Question: I hava class called Cell which has two properties x and y which extends JButton. Here is the code for that.
'''
private static final long serialVersionUID = 1L;
private int x;
private int y;
public Cell(int x, int y) {
this.x = x;
this.y = y;
String cellCoord = x + "," + y;
JLabel cellLbl = new JLabel(cellCoord);
this.add(cellLbl);
this.setBackground(Color.ORANGE);
}
public int getx() {
return x;
}
public int gety() {
return y;
}
public void setx(int x) {
this.x = x;
}
public void sety(int y) {
this.y = y;
}
'''
There is another class called Grid, that is used to create the 20x20 Grid which extends JPanel.
'''
public class Grid extends JPanel {
private static final long serialVersionUID = 1L;
private ArrayList<Cell> cells;
private int width = 20;
private int height = 20;
public Grid() {
cells = new ArrayList<Cell>();
}
public void drawGrid() {
this.setLayout(new GridLayout(width, height, 5, 5));
this.setBackground(Color.RED);
for (int i = 0; i < height; i++) {
for (int j = 0; j < width; j++) {
Cell cell = new Cell(i, j);
cells.add(cell);
}
}
for (Cell c : cells) {
this.add(c);
}
}
public void refreshGrid() {
this.removeAll();
this.repaint();
for (Cell c : cells) {
this.add(c);
}
}
public ArrayList<Cell> getCells() {
return cells;
}
public void setCells(ArrayList<Cell> cells) {
this.cells = cells;
}
public void changeCell(Cell c) {
for (Cell cell : cells) {
if (cell.getx() == c.getx() && cell.gety() == c.gety()
&& cell.getBackground() != Color.black ) {
cell.setBackground(c.getBackground());
refreshGrid();
}
}
}
public Cell validateCell(int x , int y){
Cell tmp = new Cell(x,y);
for(Cell cell : this.cells){
if(cell.getx() == x && cell.gety() == y){
tmp = cell;
}
}
return tmp;
}
'''
How can I find a way to create a method which checks for the winner. Basically other functionality is already done like changing the turn of the player and changing the color of the button selected according to the player move (Each player can select one of the cell and change it to a color, it is really similar to collect 4 but the pattern of the colored button is a bit different).
The user could win if there are 9 buttons which are in a pattern which checks the North , North East, East, SouthEast, South, SouthWest, West, NorthWest of each colored cell. If some how 9 colored cells are connected with the same color the user wins.
Here is an example of a valid pattern where the ones that are highlighted with a yellow circle are connected to each other to form the pattern. The one with the red circle is the last cell that was dropped in this case the program noticed that there are 11 cells with the same color which means it exceeded the 9 matching rule , thus having a winner.

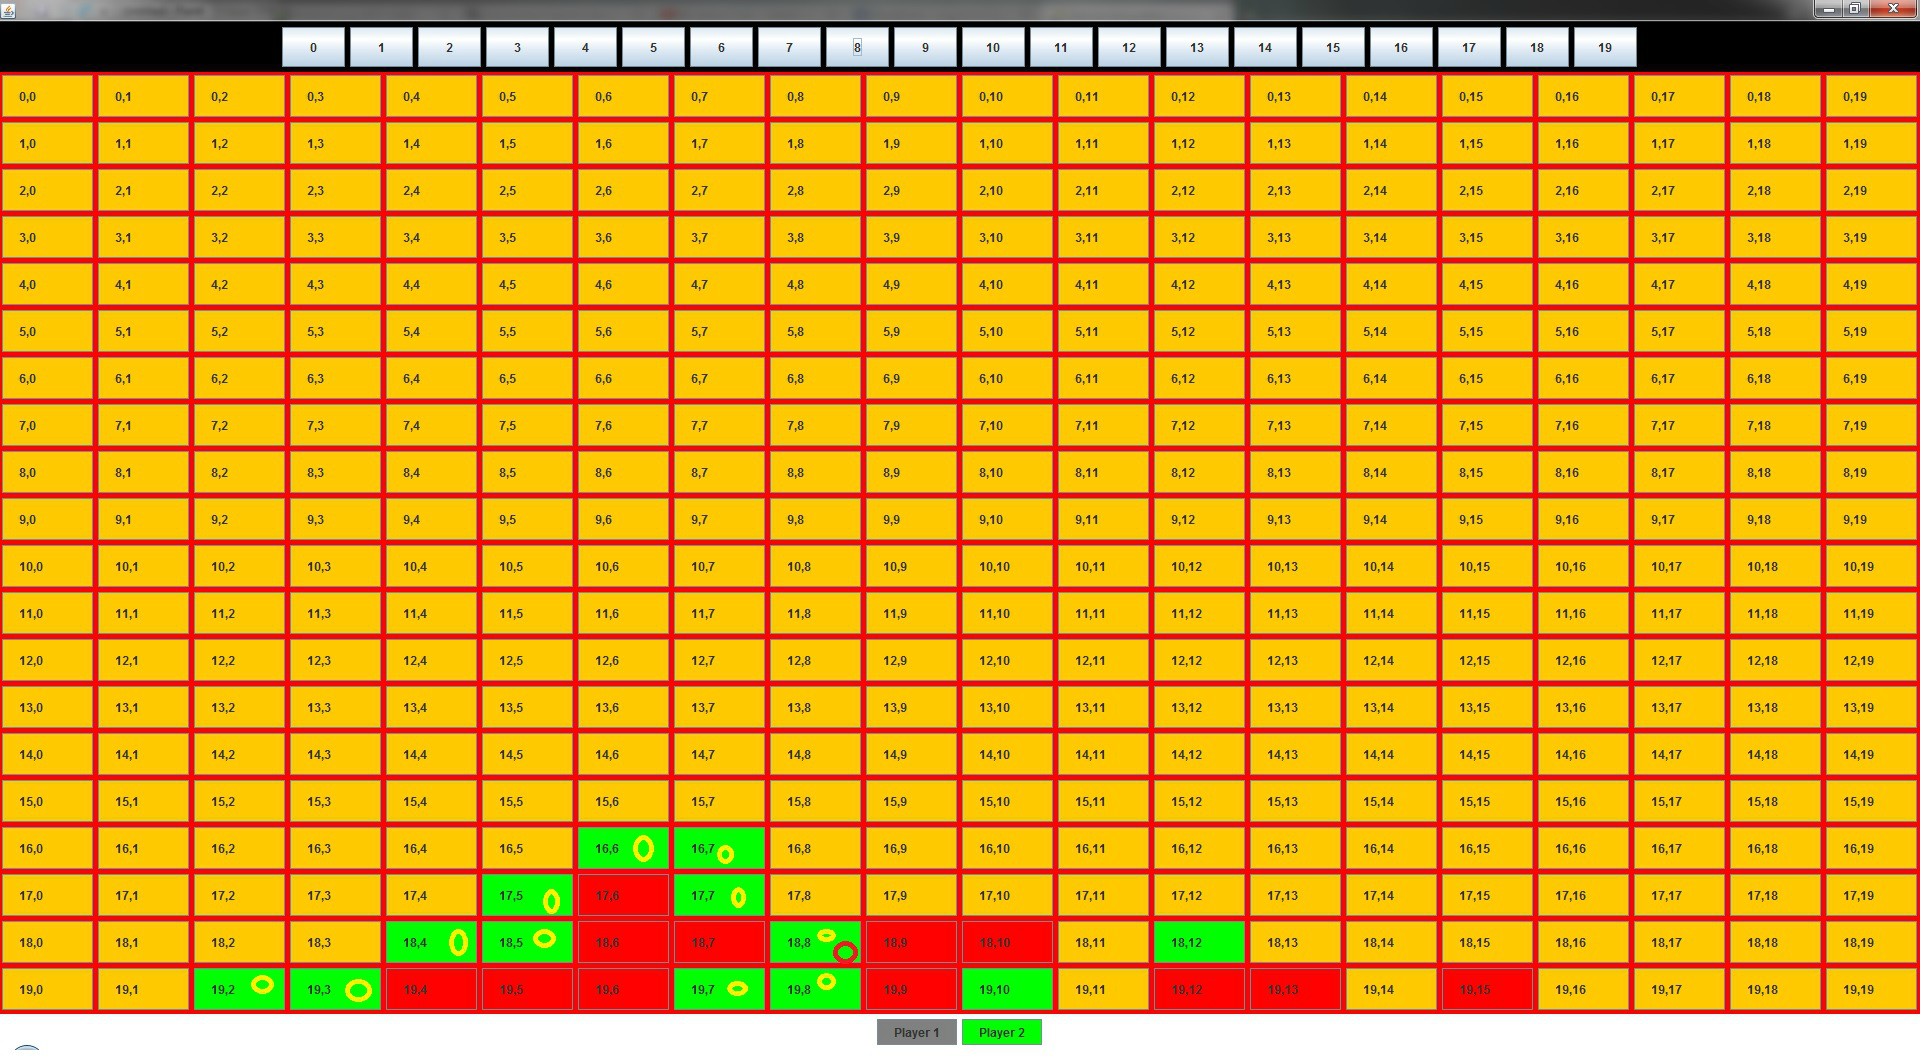
Answer: My suggestion is to maintain the game status and update that once a player marks a cell.
i don't think that performance is a concern for this kind of 2D game.so no need to go for a optimized complex algorithm.
'''
class Cell
{
// other codes
public boolean isAdjacent(Cell cell)
{
int xDiff = cell.getX() - x;
int yDiff = cell.getY() -y;
if(xDiff>=-1 && xDiff<=1 && yDiff>=-1 && yDiff<=1)
{
return true;
}
return false;
}
}
'''
Introduce a new class to track cell blocks which is adjacent.
'''
public class Block
{
private List<Cell> cells = new ArrayList<Cell>();
public boolean canMerge(Cell cell)
{
if (cells.isEmpty())
{
return true;
}
else
{
for (Cell existingCell : cells)
{
if (existingCell.isAdjacent(cell))
{
return true;
}
}
}
return false;
}
public void merge(Cell cell)
{
cells.add(cell);
}
public void merge(Block block)
{
cells.addAll(block.getCells());
}
public List<Cell> getCells()
{
return cells;
}
}
'''
Then new class to maintain the Game status
what you have to call markCell method once user click on a cell
'''
public class GameStatus
{
HashMap<Integer,List<Block>> players = new HashMap<Integer, List<Block>>();
public boolean markCell(Cell cell,int player)
{
int count = 0;
List<Block> blocks = players.get(player);
if(blocks==null)
{
// this is the first cell mark by this player
blocks = new ArrayList<Block>();
Block block = new Block();
block.merge(cell);
blocks.add(block);
players.put(player,blocks);
}
else
{
Block alreadyMergedToThisBlock = null;
ArrayList<Block> shouldBeRemovedList = new ArrayList<Block>();
for (Block block : blocks)
{
if(block.canMerge(cell)) // cell is adjacent to a block
{
if (alreadyMergedToThisBlock==null) // this is the first block we found which is adjacent to the given cell
{
block.merge(cell);
count = block.getCells().size();
alreadyMergedToThisBlock = block;
}
else
{
// we have already merge given cell to block,but this block also adjacent to the given cell.
// that means two blocks can be merged together and this block can be removed once it is merged to the previous one
alreadyMergedToThisBlock.merge(block);
count = alreadyMergedToThisBlock.getCells().size();
shouldBeRemovedList.add(block);
}
}
}
blocks.removeAll(shouldBeRemovedList);
}
return count>=9;
}
}
'''